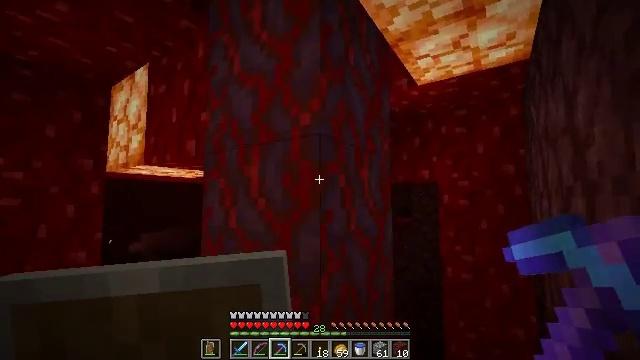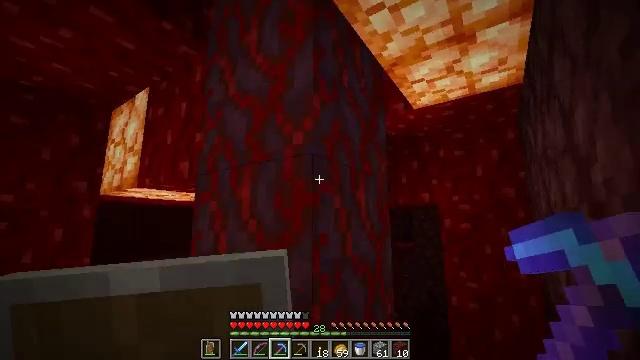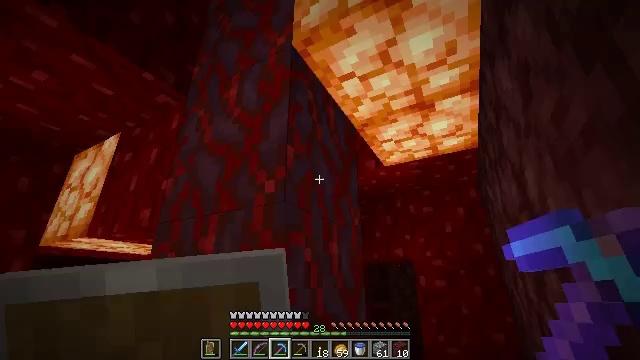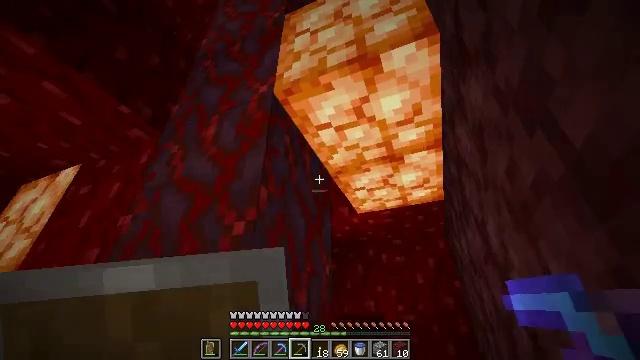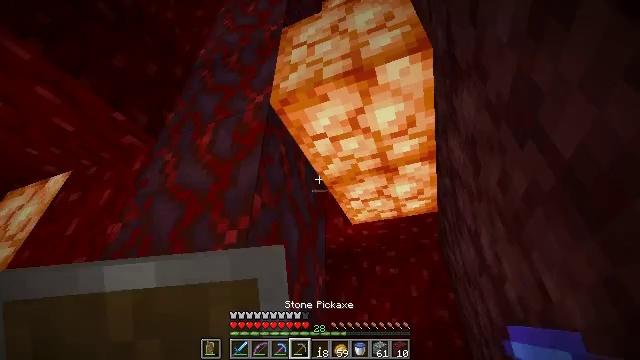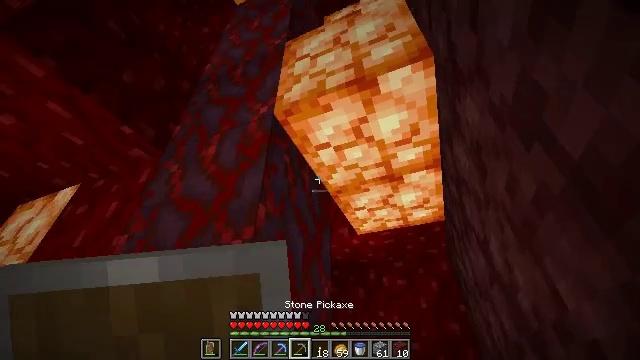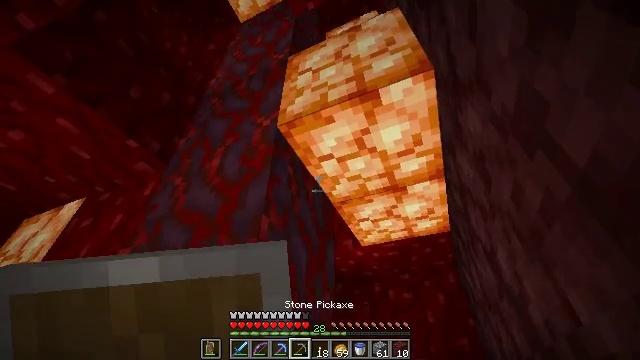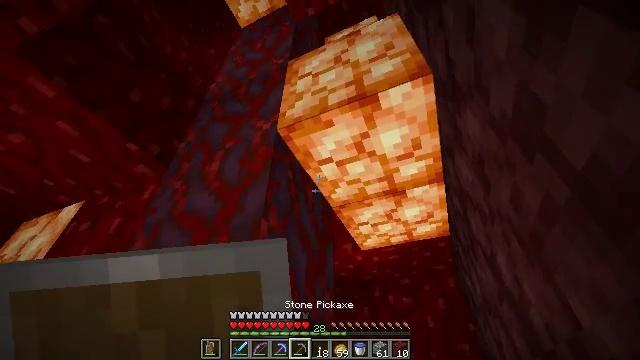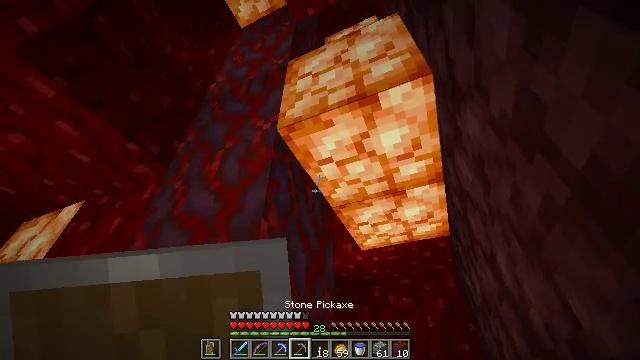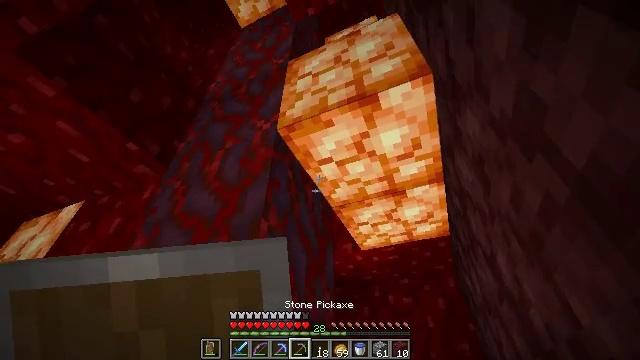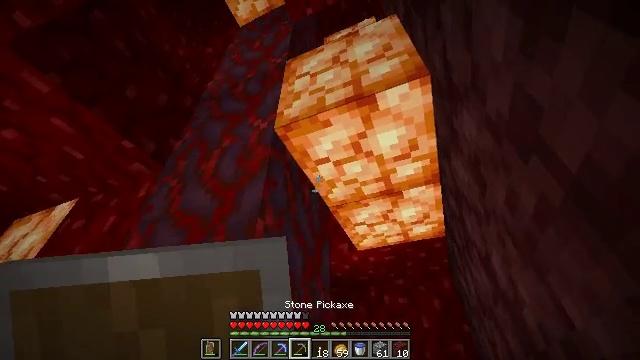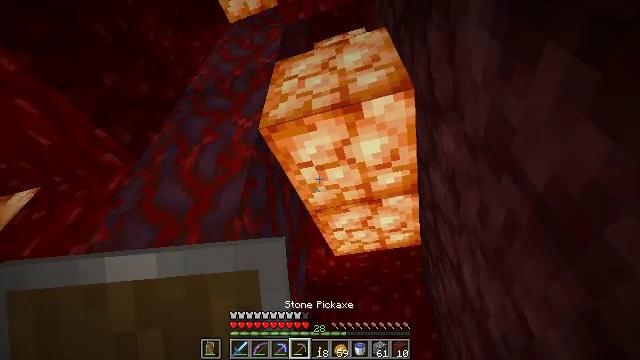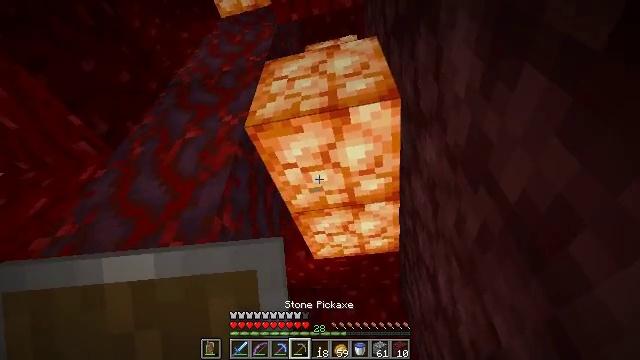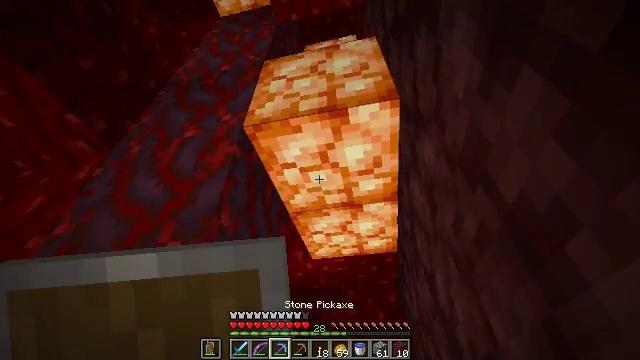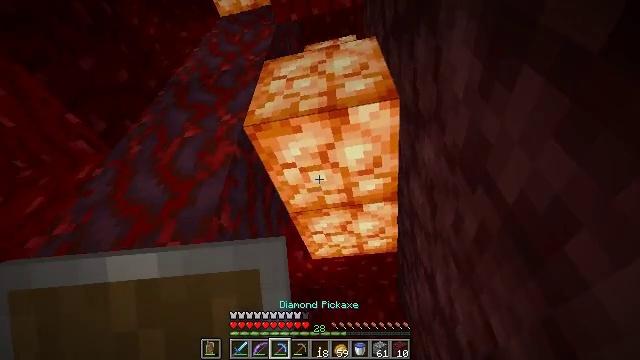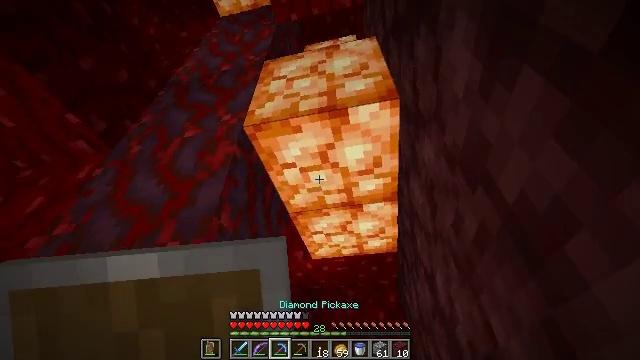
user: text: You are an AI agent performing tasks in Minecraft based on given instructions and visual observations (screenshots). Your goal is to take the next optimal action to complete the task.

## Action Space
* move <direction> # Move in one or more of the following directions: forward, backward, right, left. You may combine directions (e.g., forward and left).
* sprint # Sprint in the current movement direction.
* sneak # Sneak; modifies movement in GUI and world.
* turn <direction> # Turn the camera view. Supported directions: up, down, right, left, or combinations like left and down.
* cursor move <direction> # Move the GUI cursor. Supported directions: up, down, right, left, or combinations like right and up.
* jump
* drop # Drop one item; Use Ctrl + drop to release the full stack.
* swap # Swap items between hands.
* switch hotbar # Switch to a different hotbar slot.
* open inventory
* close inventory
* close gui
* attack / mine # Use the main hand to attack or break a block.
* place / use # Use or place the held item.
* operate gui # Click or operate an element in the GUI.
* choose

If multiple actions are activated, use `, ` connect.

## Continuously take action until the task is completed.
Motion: motion action
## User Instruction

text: Collect the shroomlight block.
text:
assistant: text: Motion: turn up
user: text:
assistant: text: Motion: turn right and up
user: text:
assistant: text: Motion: turn right and up, switch to hotbar 4
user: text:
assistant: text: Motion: turn right and up, switch to hotbar 4
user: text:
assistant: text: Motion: turn left and up
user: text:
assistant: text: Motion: turn up
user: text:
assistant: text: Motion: no_op
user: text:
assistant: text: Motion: no_op
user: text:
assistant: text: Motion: no_op
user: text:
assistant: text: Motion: no_op
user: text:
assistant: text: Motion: turn right
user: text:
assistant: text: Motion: turn right
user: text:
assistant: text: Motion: switch to hotbar 3
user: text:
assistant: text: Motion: switch to hotbar 3
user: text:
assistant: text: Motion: no_op
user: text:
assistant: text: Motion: no_op
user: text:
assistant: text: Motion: close inventory
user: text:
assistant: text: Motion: close inventory
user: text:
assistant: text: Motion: close inventory
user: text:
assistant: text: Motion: cursor move right, open gui
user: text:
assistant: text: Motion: cursor move right and down
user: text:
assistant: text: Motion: cursor move right
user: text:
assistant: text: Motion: cursor move right
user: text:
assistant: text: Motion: cursor move right and down
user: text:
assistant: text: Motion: sneak, cursor move right and down
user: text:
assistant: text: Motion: sneak, cursor move down
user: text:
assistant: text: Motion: sneak, cursor move right and down
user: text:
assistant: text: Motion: sneak
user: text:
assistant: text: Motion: sneak
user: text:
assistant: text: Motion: sneak, cursor move left